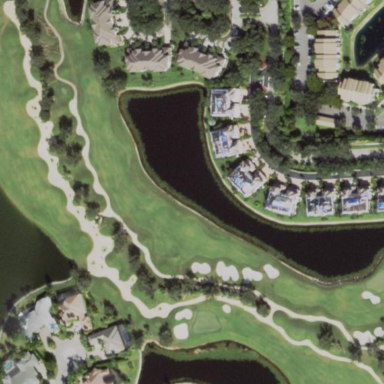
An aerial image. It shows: Golf bunker filled with natural sand.